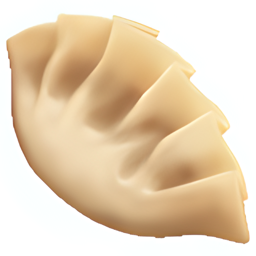
Name: dumpling
Emoji: 🥟
Group: Food & Drink
Sub-group: food-asian